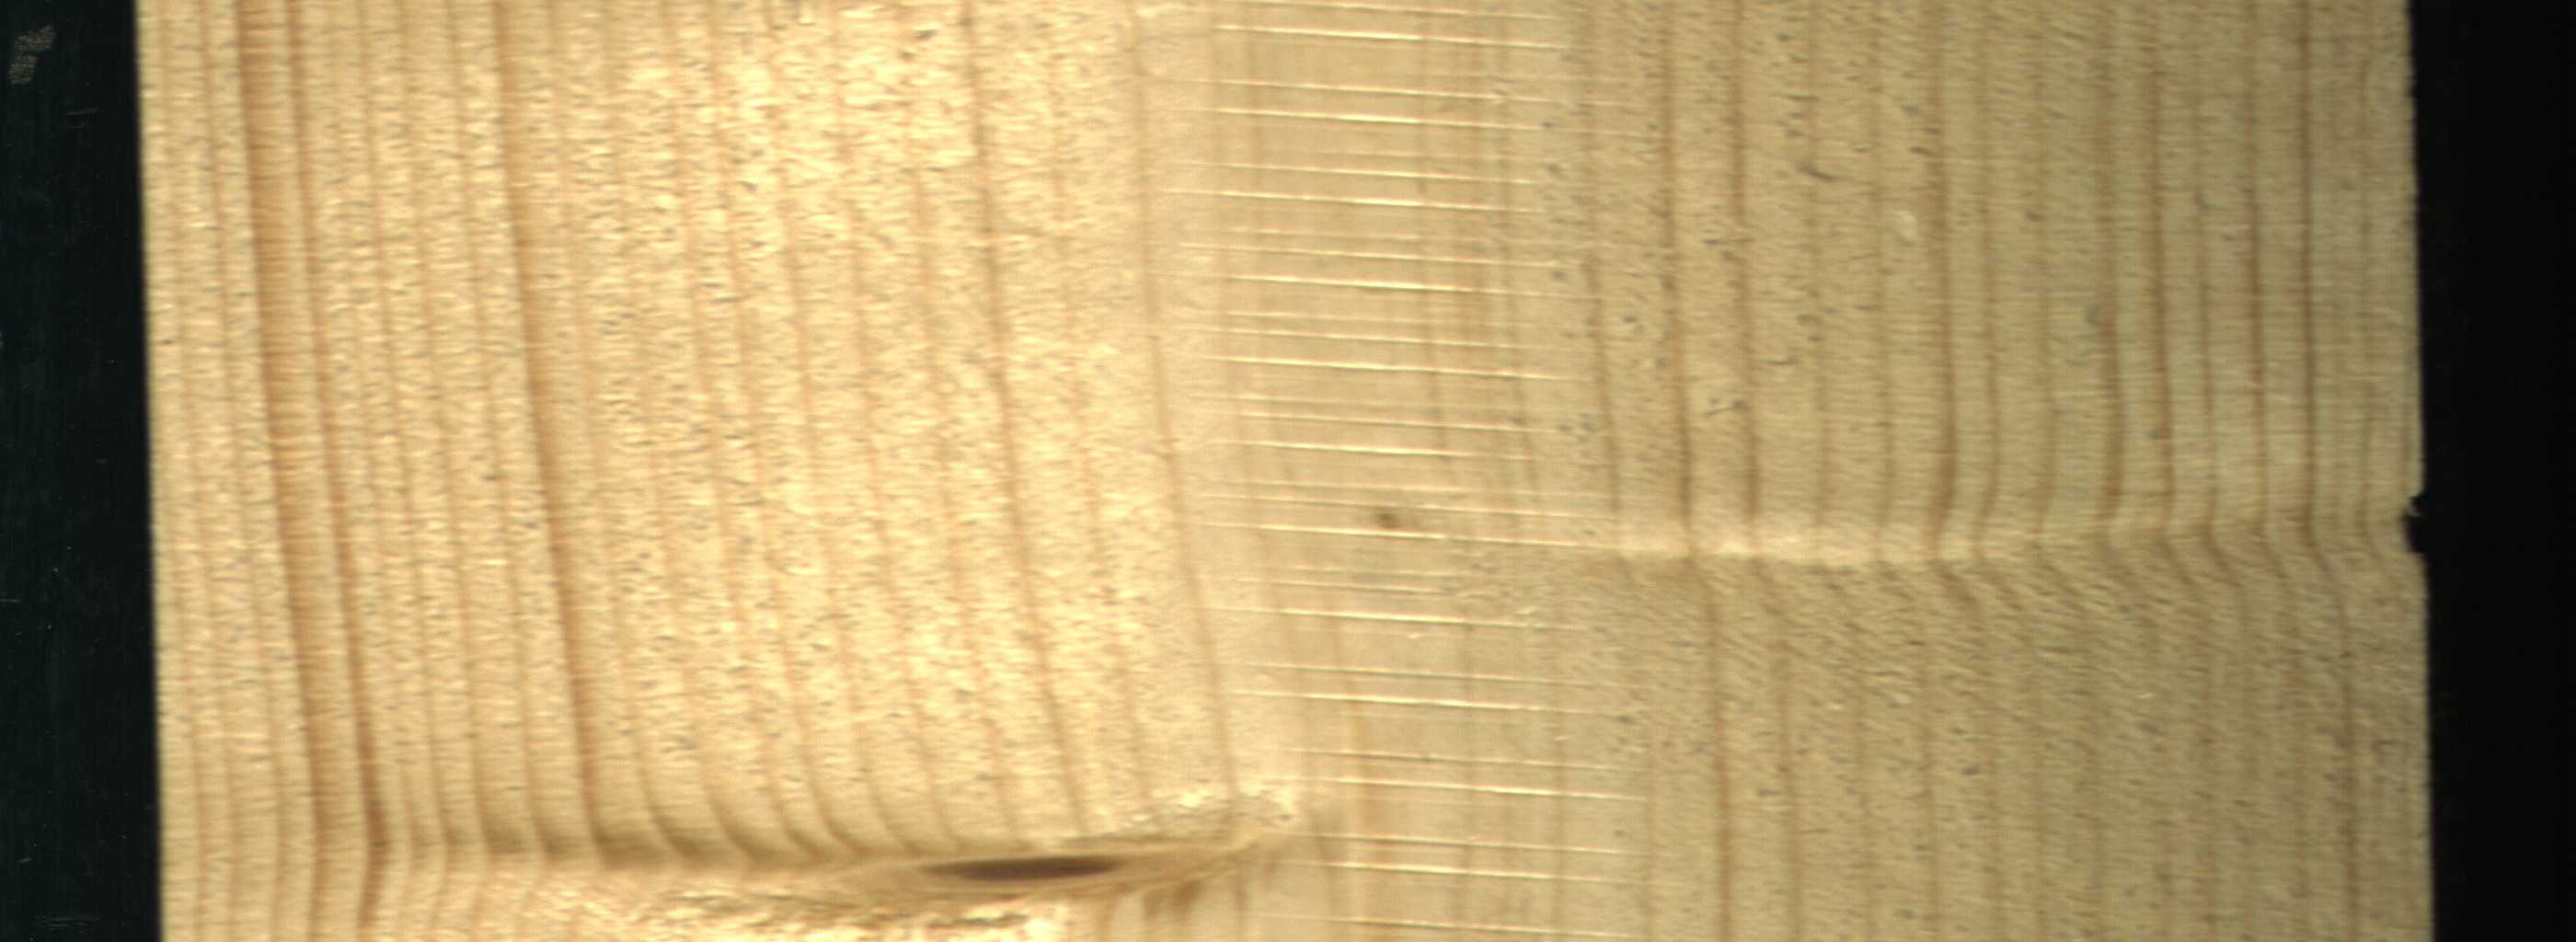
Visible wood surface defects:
Live_Knot